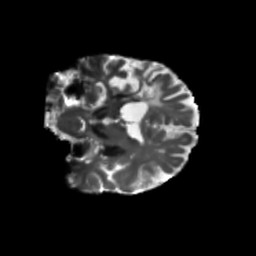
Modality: T2w
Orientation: coronal
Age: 69
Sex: female
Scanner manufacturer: siemens
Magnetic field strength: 3 T
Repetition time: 5.47 s
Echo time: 0.0854 s